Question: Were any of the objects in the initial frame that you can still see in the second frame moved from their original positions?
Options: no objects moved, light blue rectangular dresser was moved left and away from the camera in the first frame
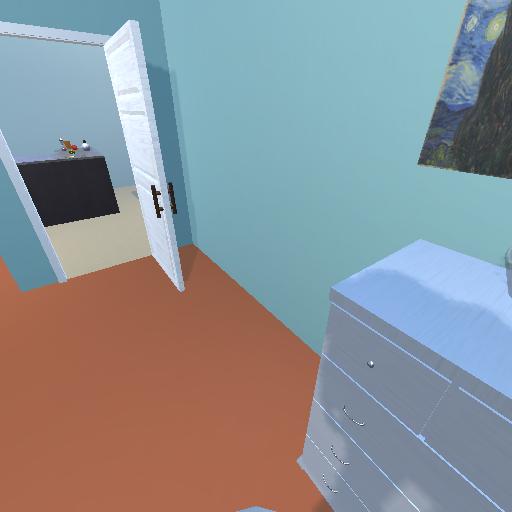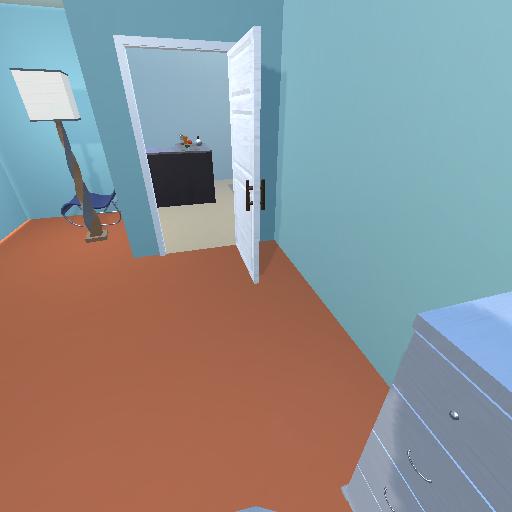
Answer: no objects moved